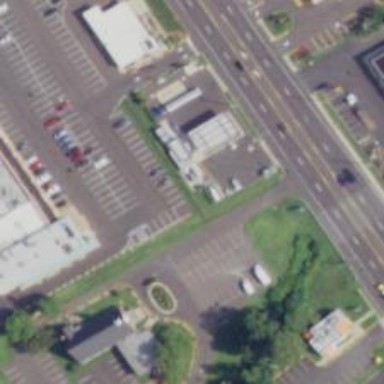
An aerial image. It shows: Convenience shop.